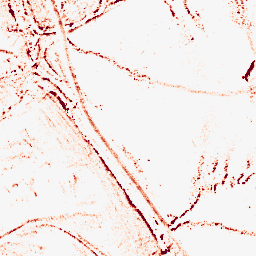
Category: morphological
Decomposition family: morphological_square
Decomposition parameters: operation: opening
size: 5
Upsampling method: sinc_blackman
Upsampling parameters: scale: 4
kernel_size: 16
Upsampling scale: 4